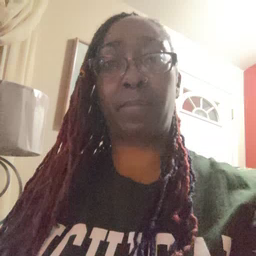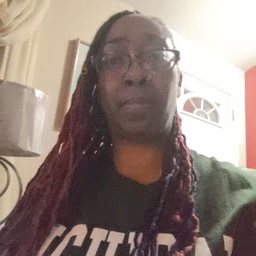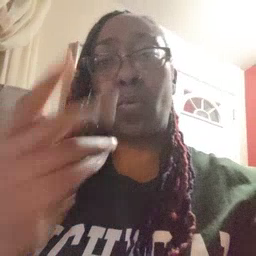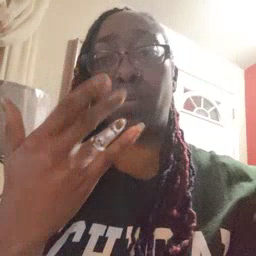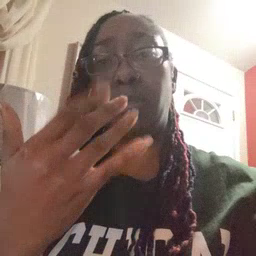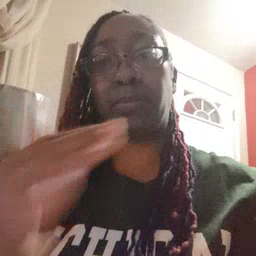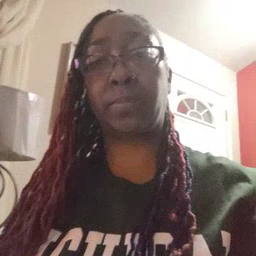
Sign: wait